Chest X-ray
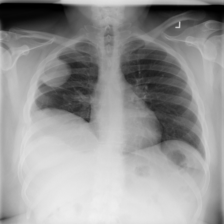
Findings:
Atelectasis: negative
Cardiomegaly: negative
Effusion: negative
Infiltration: negative
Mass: positive
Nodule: negative
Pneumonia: negative
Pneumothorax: negative
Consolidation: negative
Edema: negative
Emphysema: negative
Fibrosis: negative
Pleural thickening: negative
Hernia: negative